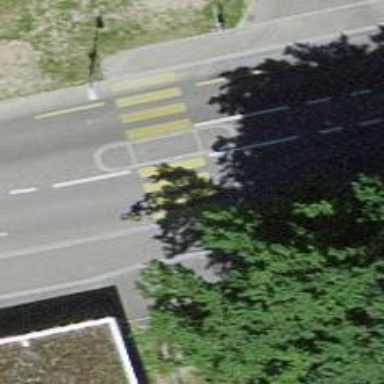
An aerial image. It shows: Kerb serving as barrier.